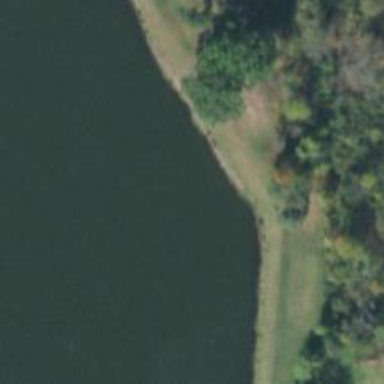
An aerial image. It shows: Reservoir.